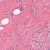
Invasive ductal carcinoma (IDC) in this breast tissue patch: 0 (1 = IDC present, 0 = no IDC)